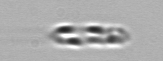
Label: Cerataulina_pelagica